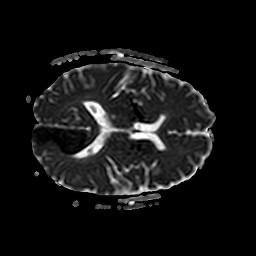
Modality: ADC
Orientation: axial
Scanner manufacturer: philips
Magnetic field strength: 3 T
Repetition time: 3.724 s
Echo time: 0.05992 s